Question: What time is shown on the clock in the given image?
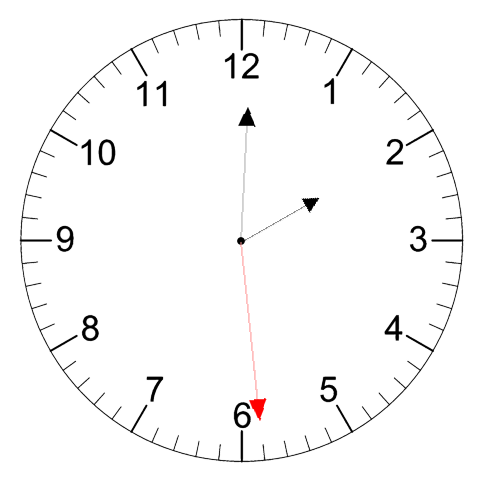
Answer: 02:00:29